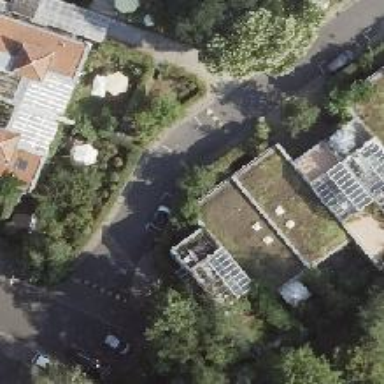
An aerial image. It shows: Living street.